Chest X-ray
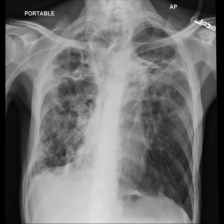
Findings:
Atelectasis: negative
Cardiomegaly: negative
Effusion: negative
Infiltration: positive
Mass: negative
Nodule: negative
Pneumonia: negative
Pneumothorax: positive
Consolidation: negative
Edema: negative
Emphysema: negative
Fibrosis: positive
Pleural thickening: positive
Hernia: negative